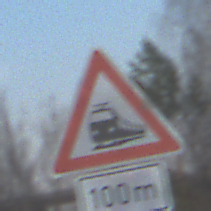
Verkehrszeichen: Bahnuebergang
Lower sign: Entfernungsangaben1
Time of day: SunriseSunset
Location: Outdoor (Suburban)
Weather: PartlyCloudy
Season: Winter
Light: Natural